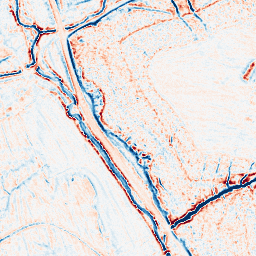
Category: edge_preserving
Decomposition family: bilateral
Decomposition parameters: d: 9
sigma_color: 75
sigma_space: 100
Upsampling method: quartic
Upsampling parameters: scale: 2
Upsampling scale: 2